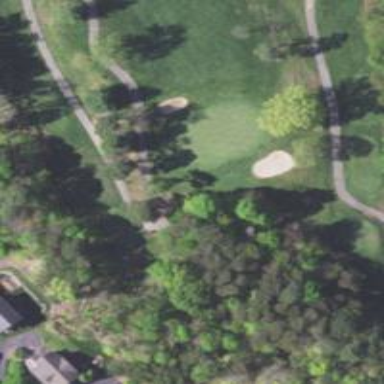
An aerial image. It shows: Golf hole.